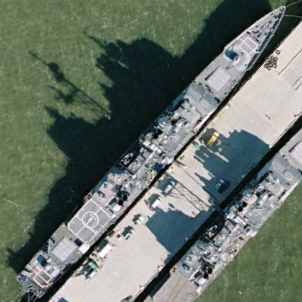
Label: cruiser